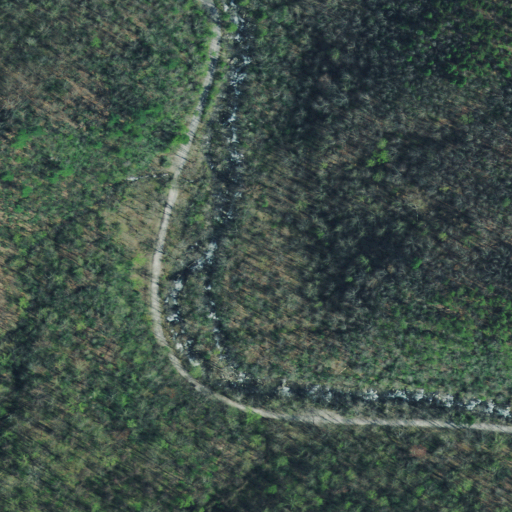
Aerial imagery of valley in Tennessee named Big Hollow containing mixed forest, deciduous forest, open development, and evergreen forest